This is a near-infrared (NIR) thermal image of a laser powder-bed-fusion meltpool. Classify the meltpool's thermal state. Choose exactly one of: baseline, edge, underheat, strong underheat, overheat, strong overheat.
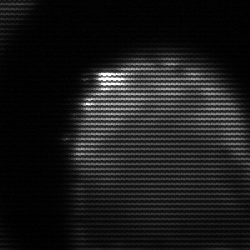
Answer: edge